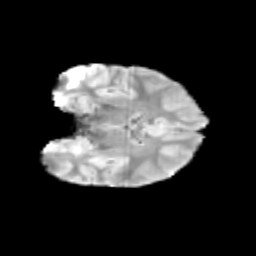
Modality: T2w
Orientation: coronal
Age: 11
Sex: female
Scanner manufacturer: siemens
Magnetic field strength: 3 T
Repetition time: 3.8 s
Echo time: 0.07 s